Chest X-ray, PA view. Patient: 53 years old, sex F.
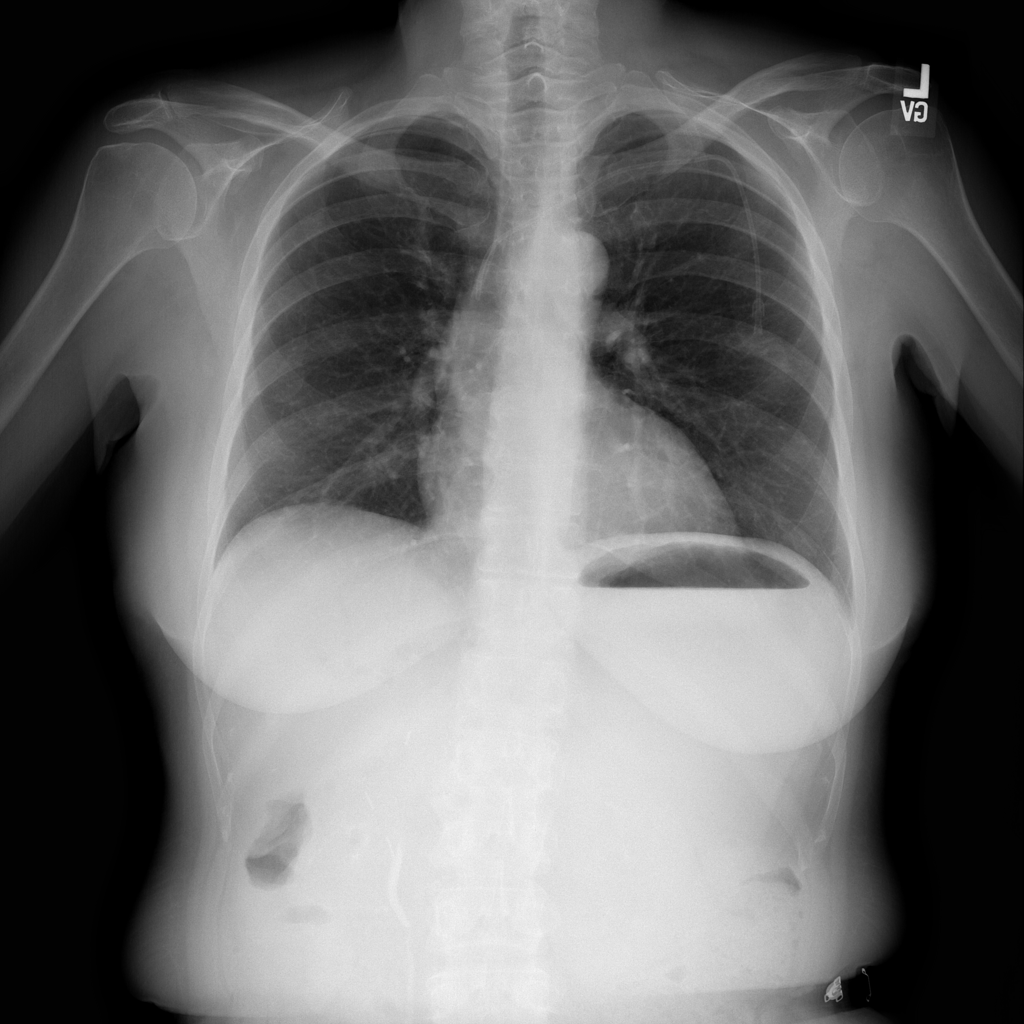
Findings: No Finding